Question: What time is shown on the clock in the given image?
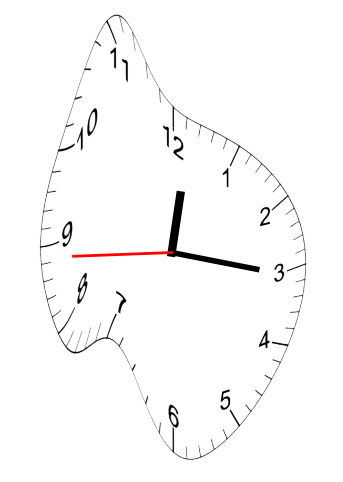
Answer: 12:15:44